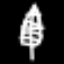
Label: leaf